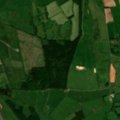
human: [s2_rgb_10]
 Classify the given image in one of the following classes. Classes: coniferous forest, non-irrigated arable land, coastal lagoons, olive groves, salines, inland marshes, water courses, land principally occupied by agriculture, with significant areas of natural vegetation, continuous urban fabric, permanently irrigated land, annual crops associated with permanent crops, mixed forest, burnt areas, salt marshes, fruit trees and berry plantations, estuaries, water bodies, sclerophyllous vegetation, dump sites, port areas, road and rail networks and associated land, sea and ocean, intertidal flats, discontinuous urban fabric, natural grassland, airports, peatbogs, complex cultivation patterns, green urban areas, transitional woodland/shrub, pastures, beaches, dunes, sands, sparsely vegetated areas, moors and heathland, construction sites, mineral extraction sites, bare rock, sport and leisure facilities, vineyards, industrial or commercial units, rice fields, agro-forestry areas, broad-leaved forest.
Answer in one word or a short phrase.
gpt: pastures